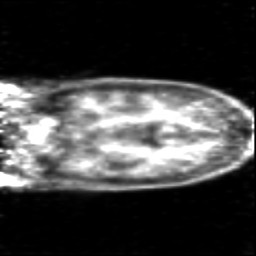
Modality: PET
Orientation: coronal
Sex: female
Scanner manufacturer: siemens